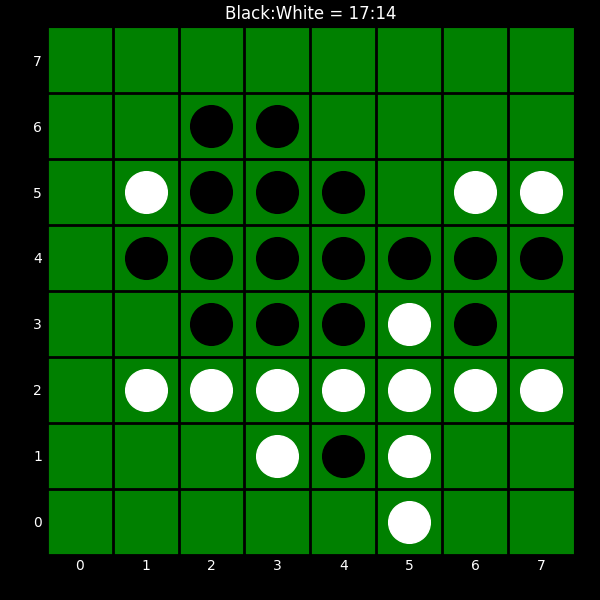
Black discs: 17
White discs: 14